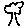
Label: tree